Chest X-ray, AP view. Patient: 32 years old, sex M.
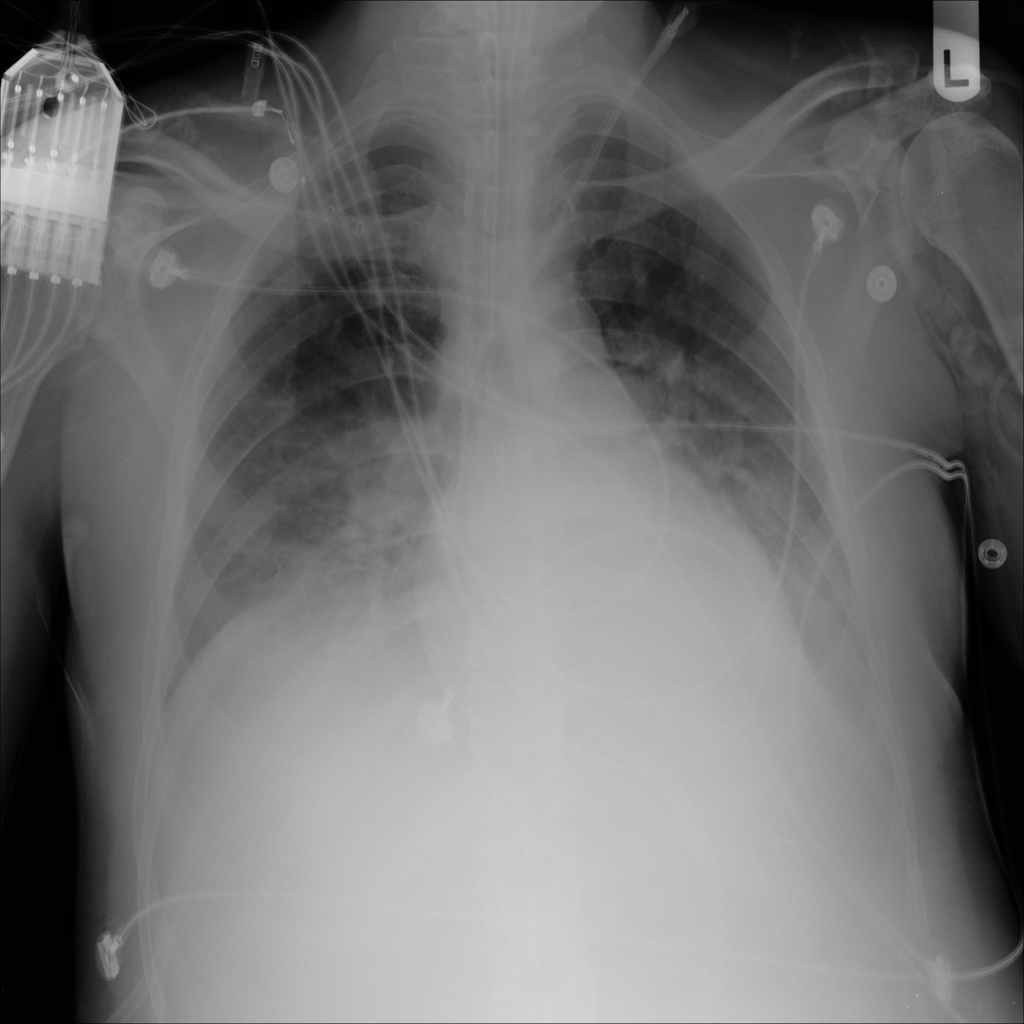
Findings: No Finding